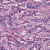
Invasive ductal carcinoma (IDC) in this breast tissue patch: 1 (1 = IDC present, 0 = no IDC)